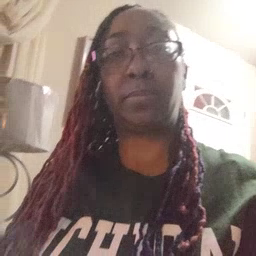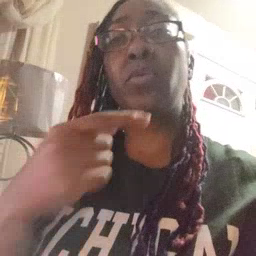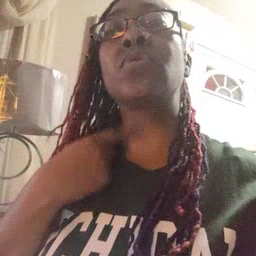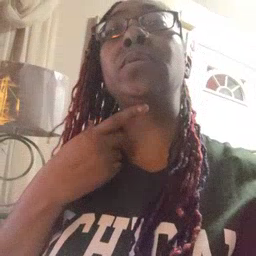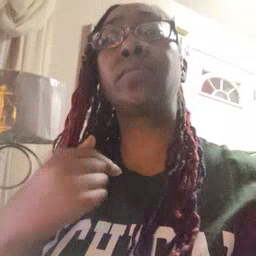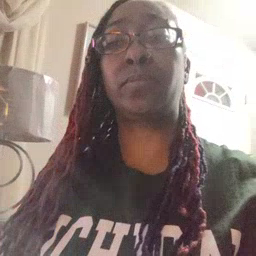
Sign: thirsty